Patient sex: F
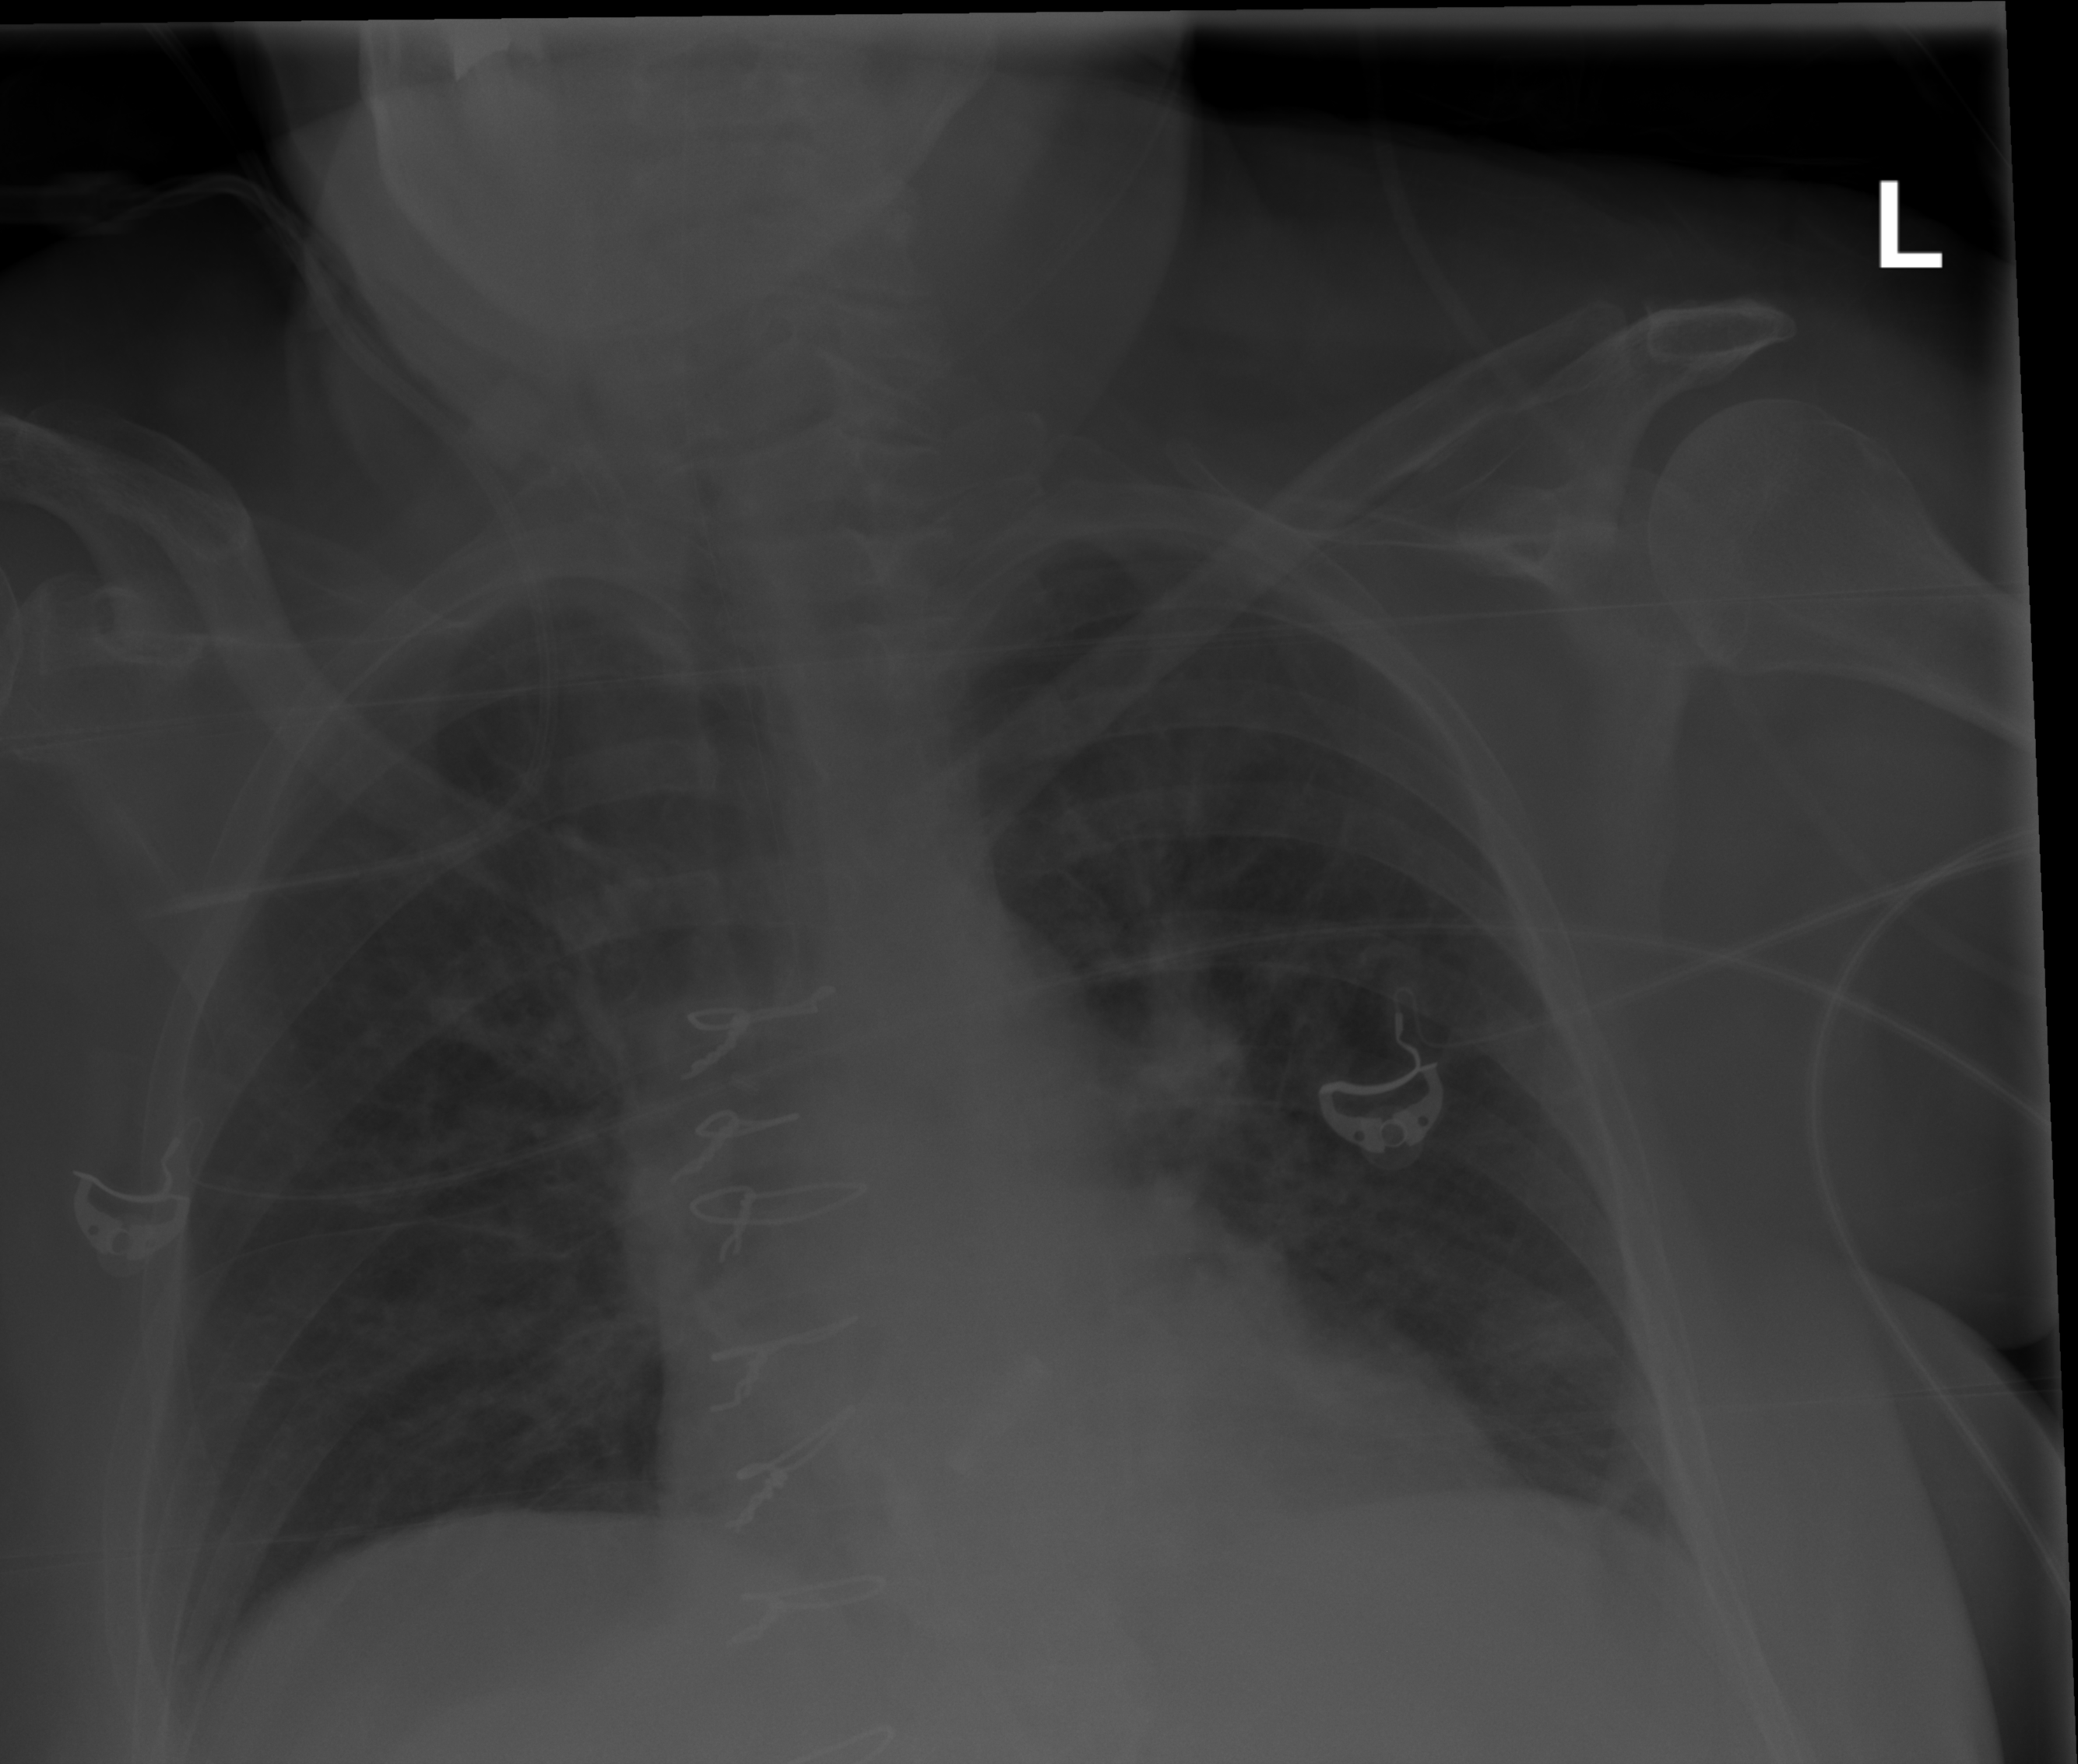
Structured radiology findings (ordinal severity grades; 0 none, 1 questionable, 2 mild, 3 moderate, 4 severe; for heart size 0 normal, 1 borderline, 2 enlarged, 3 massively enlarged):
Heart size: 0
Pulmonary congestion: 2
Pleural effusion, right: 0
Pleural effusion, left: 0
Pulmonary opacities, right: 0
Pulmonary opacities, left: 0
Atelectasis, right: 0
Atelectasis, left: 2